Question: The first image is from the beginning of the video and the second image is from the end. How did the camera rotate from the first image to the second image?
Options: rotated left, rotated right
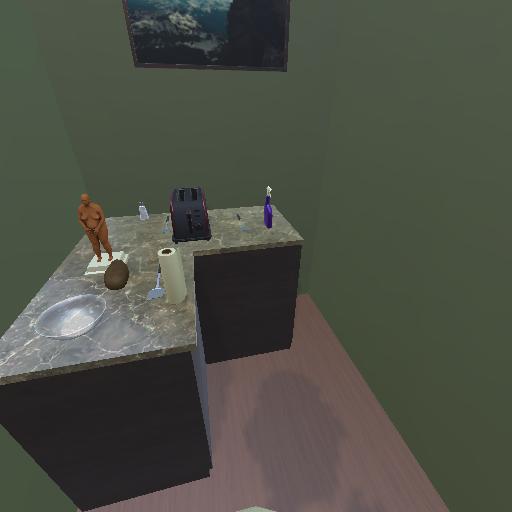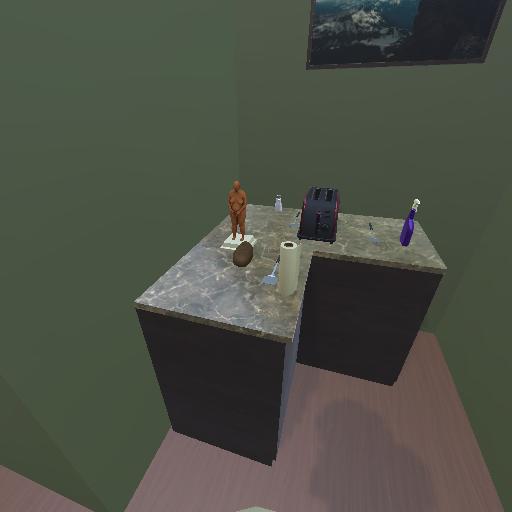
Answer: rotated left